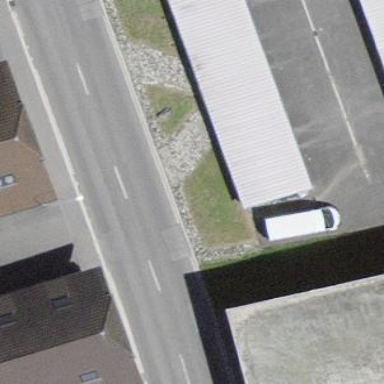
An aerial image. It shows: Garage building.